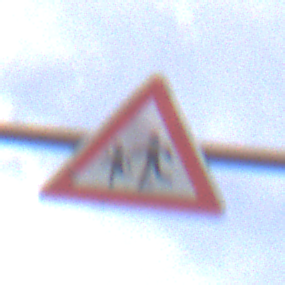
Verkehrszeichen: KinderRechts
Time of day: MorningAfternoon
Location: Outdoor (Suburban)
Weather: PartlyCloudy
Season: NotSpecified
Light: Natural